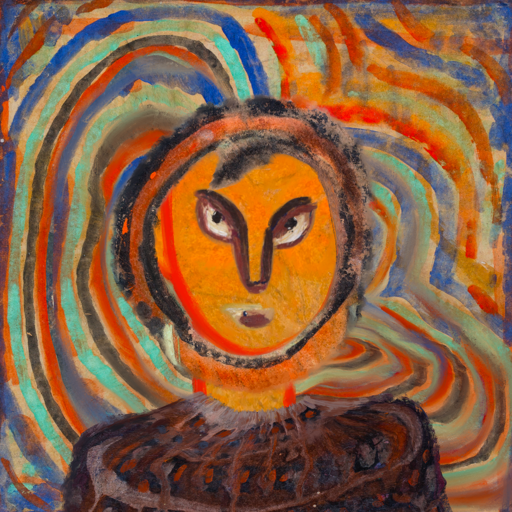
Background: Sisters, Head And Neck Front: Sisters, Face Front: After_Raid, Bust: Hypocrite, Hair Front: Childish, Head Accessory: Blank, Second Necklace: Blank, Necklace: Blank, Baby: Blank